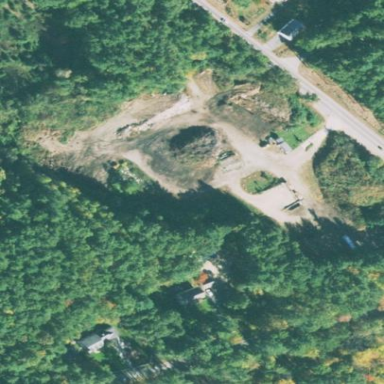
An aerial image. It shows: Waste transfer station.